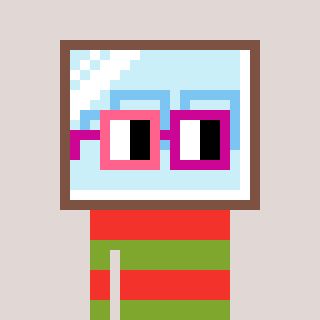
a pixel art character with square pink and red glasses, a mirror-shaped head and a slimegreen-colored body on a warm background